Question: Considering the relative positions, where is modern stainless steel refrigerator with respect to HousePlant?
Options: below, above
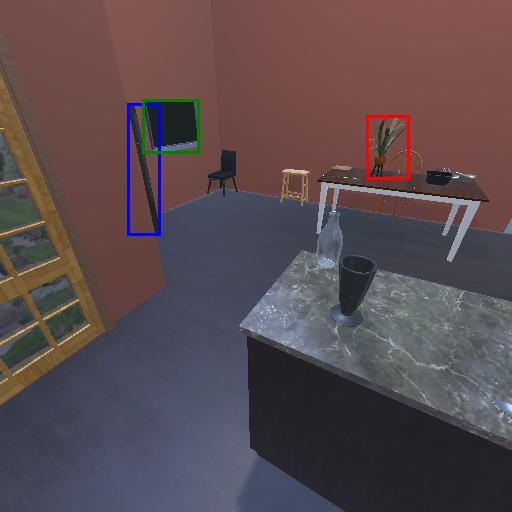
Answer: below